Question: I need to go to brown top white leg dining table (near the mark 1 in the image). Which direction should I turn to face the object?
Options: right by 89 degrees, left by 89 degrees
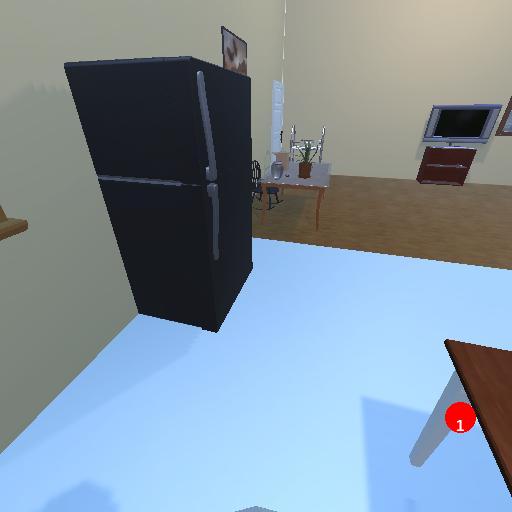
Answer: right by 89 degrees